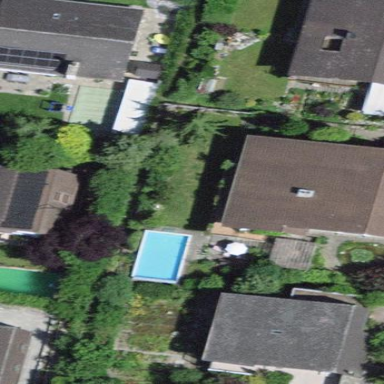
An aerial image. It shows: Simple house.